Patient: sex F, age 53
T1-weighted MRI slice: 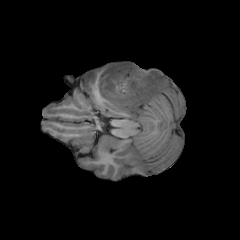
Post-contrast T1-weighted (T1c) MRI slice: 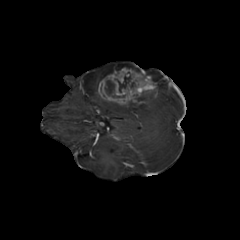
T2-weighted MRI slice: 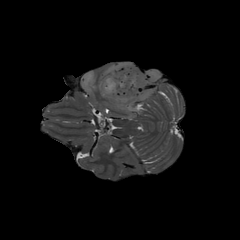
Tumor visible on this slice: yes
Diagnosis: Glioblastoma, IDH-wildtype
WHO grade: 4